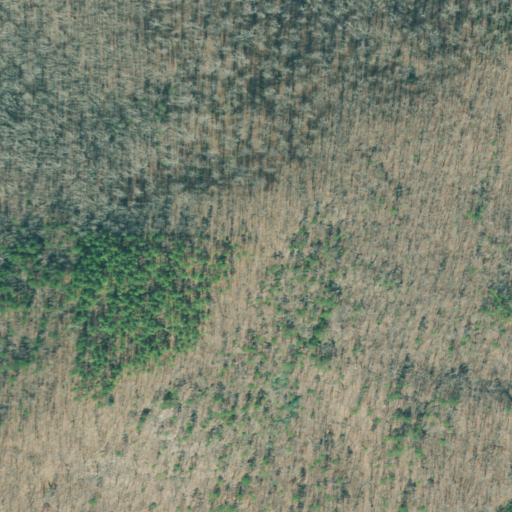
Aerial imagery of mountain in Georgia named Cagle Mountain containing deciduous forest and mixed forest